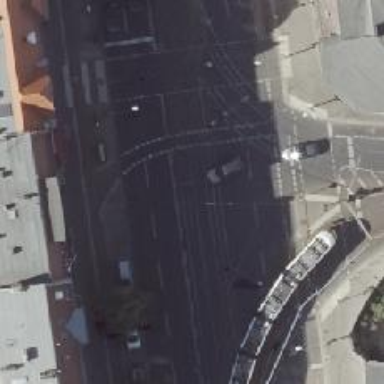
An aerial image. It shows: Tram level crossing on the railway.